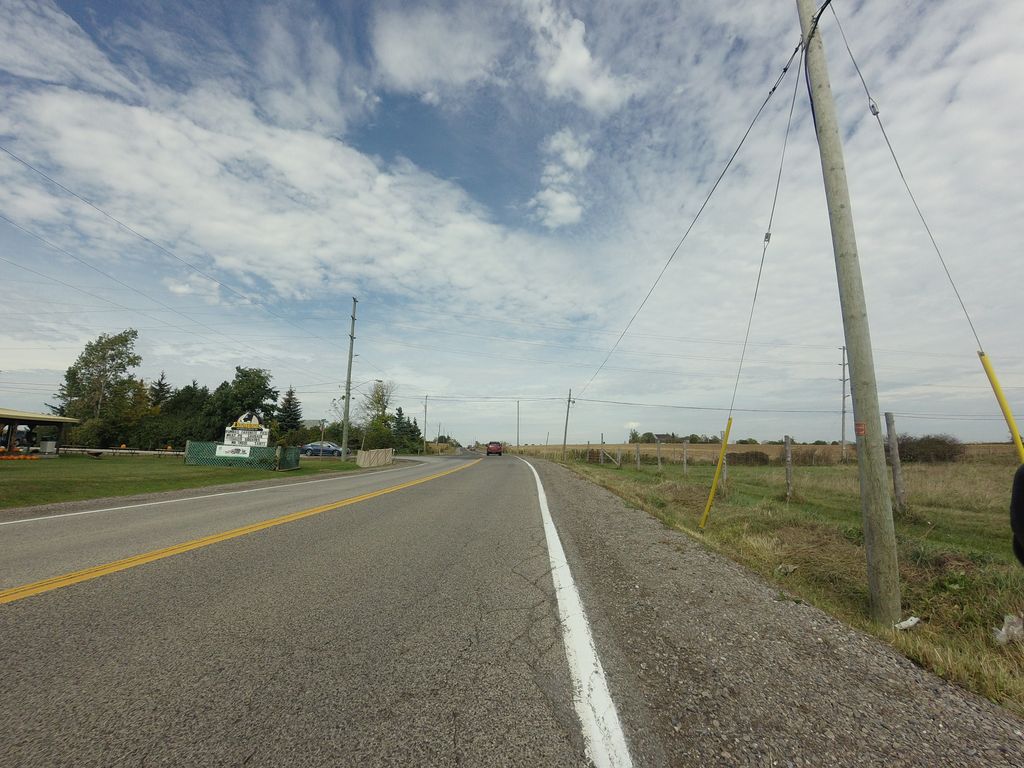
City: hamilton